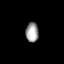
Tissue: prostate
Cell type: Myeloid cells
Senescence score: 0.7108
Nuclear area (px): 248
Mean DAPI intensity: 158.476